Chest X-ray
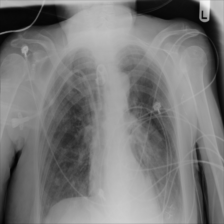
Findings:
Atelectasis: negative
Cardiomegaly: negative
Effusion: positive
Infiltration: positive
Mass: negative
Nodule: negative
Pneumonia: positive
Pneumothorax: negative
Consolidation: negative
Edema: negative
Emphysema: negative
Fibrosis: negative
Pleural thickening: negative
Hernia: negative